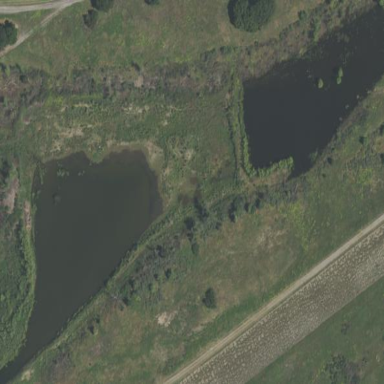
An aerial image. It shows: Wetland area.